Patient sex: F
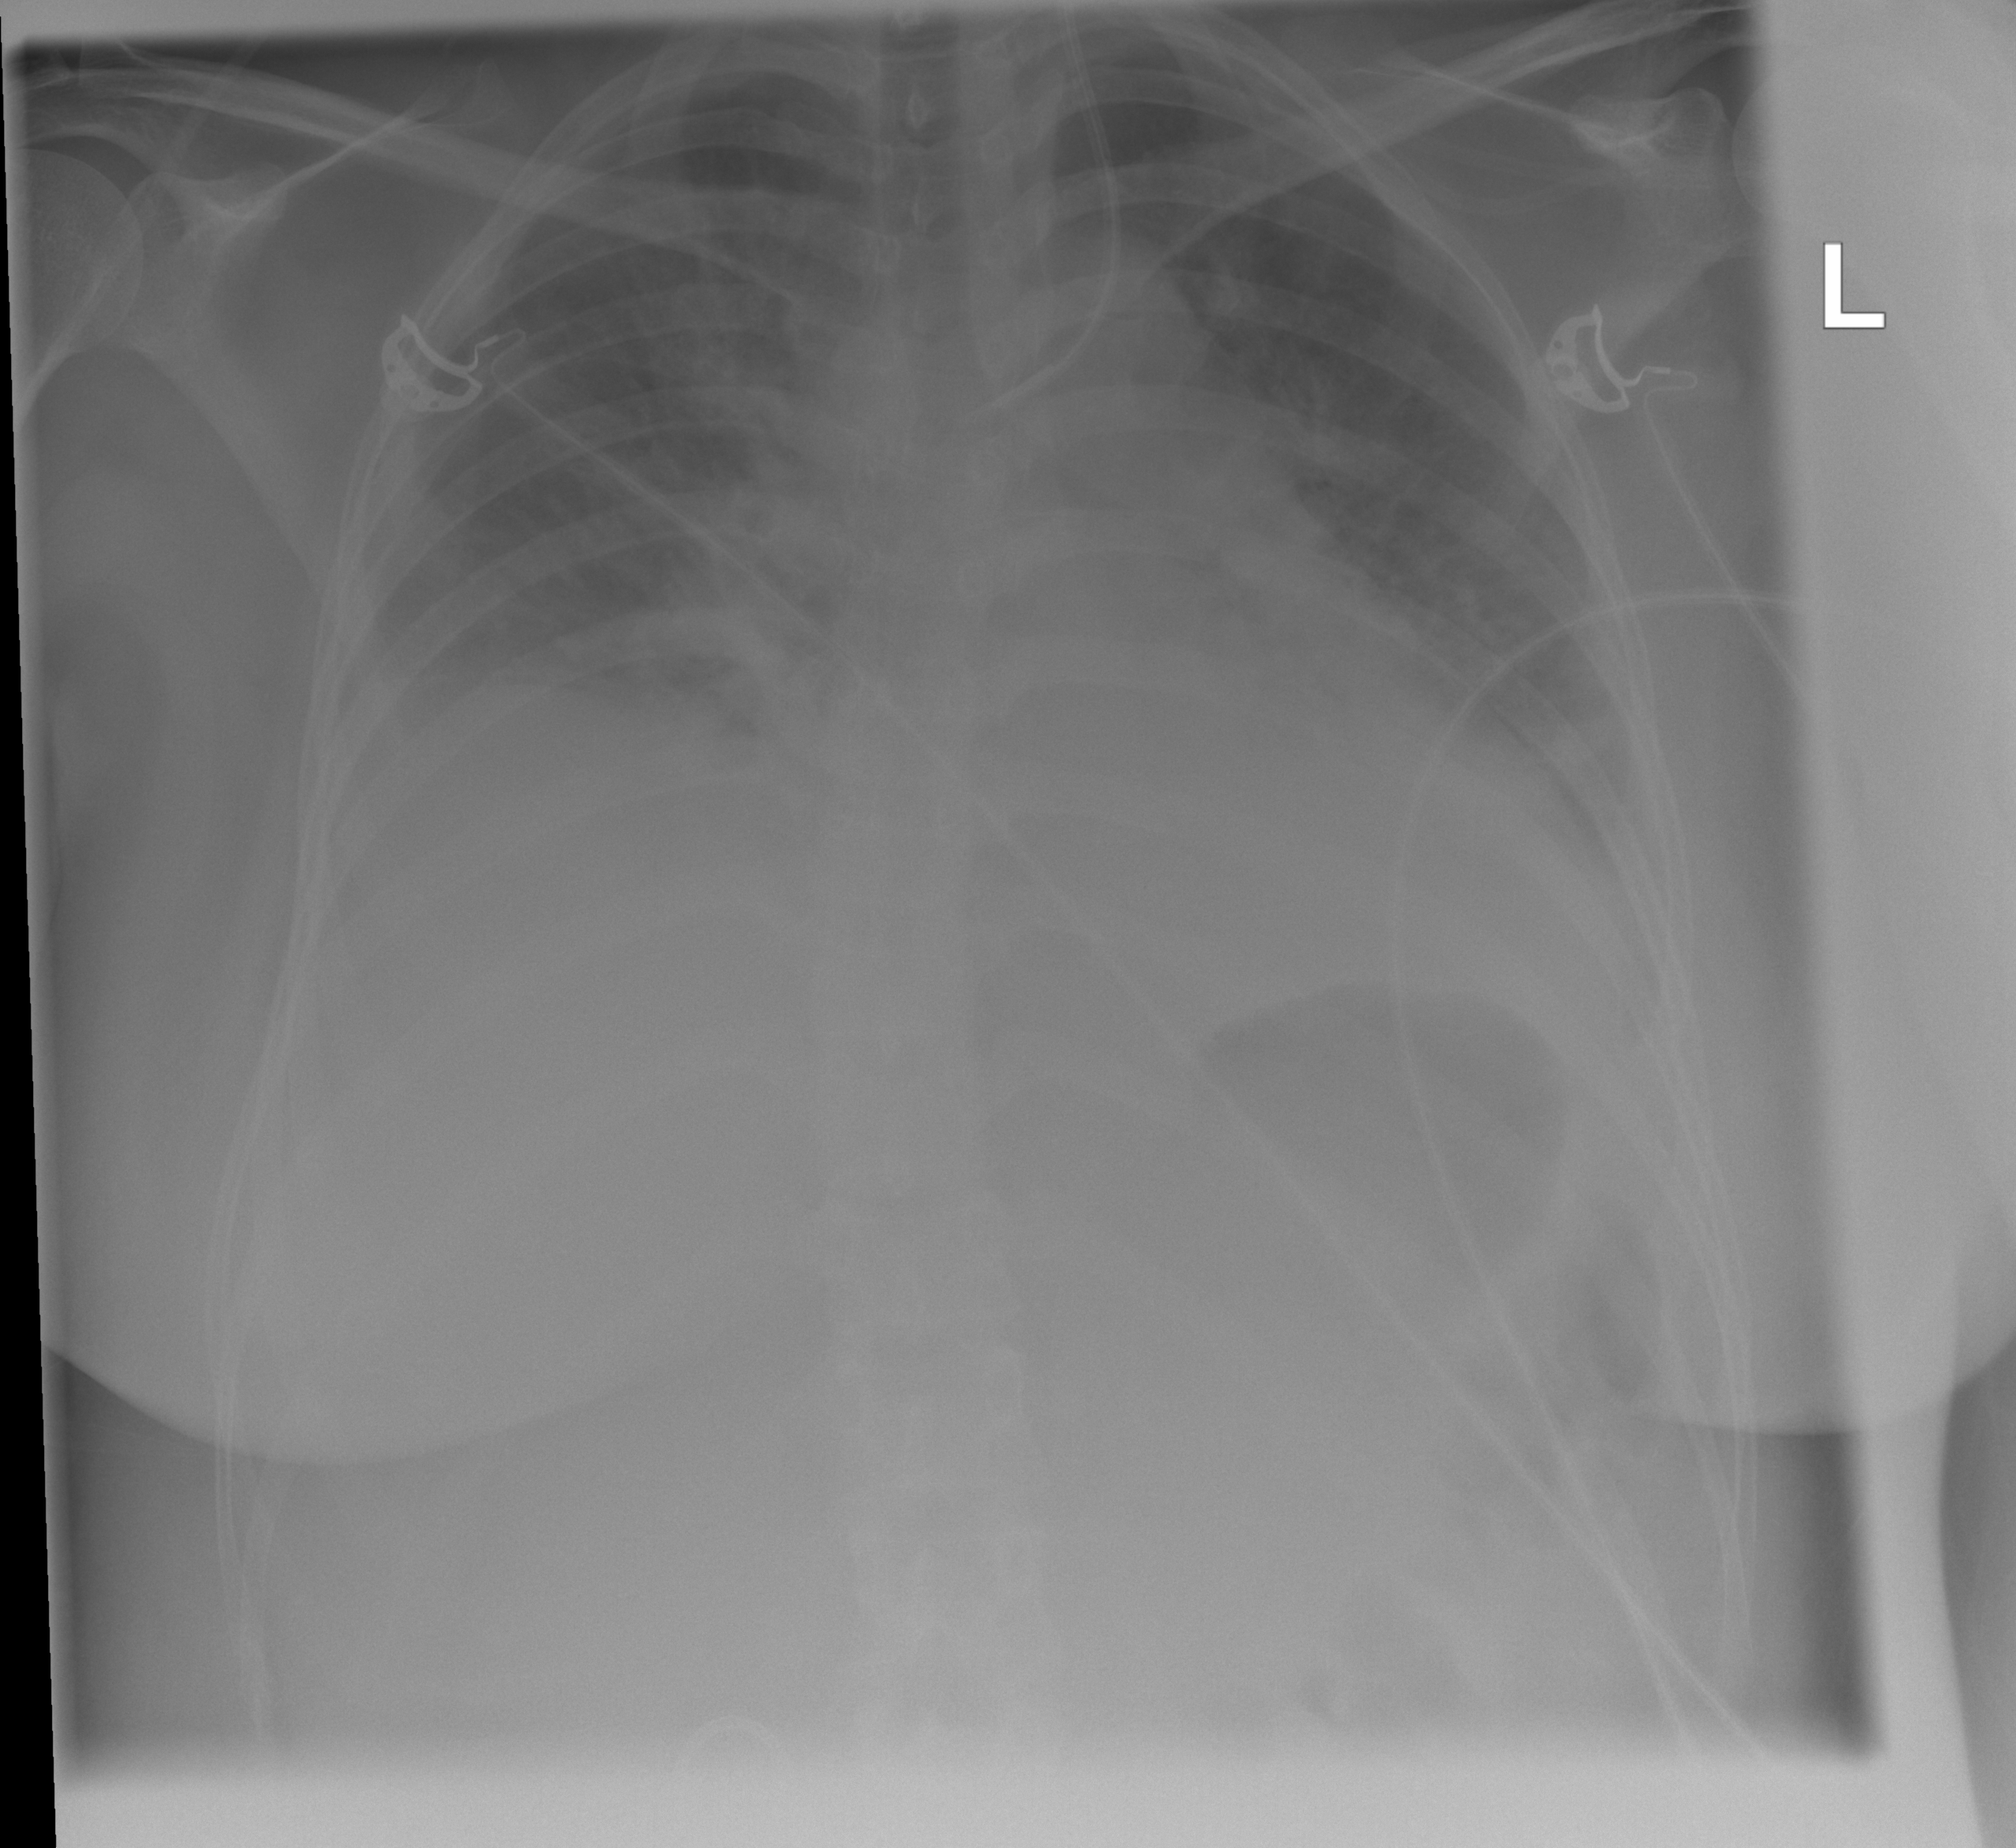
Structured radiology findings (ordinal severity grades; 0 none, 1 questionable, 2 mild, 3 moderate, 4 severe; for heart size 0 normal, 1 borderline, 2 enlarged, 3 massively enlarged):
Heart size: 2
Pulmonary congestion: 2
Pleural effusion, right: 2
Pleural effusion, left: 2
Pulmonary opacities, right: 2
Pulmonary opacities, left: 2
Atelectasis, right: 2
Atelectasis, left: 2